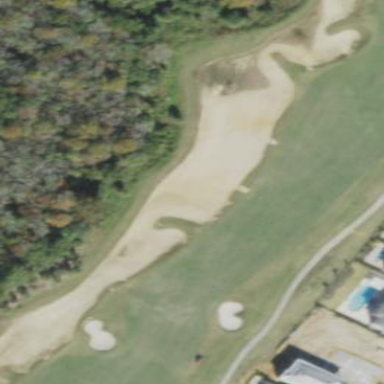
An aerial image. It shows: Sandy area is golf bunker.